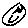
Label: smiley face